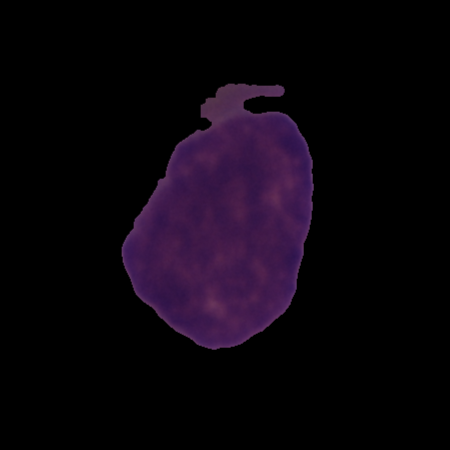
Label: cancer